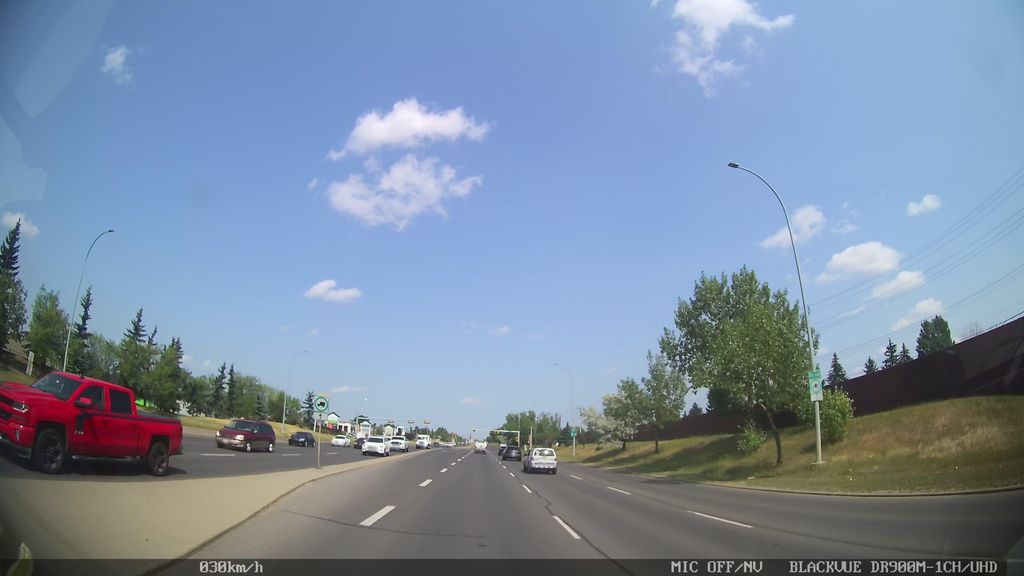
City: edmonton